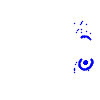
Particle: electron